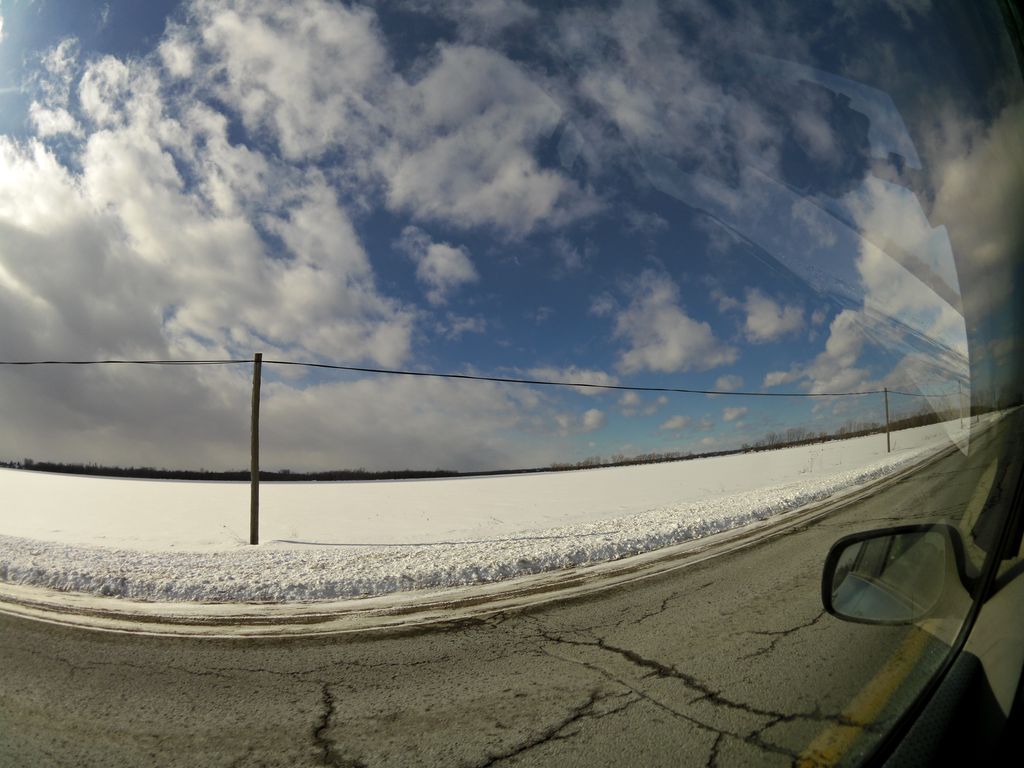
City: ottawa-gatineau